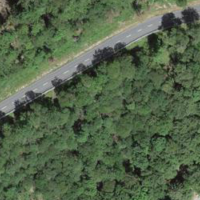
EUNIS habitat code: 41
Species observed at this site:
Hippocrepis emerus